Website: apple
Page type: customer-info-address
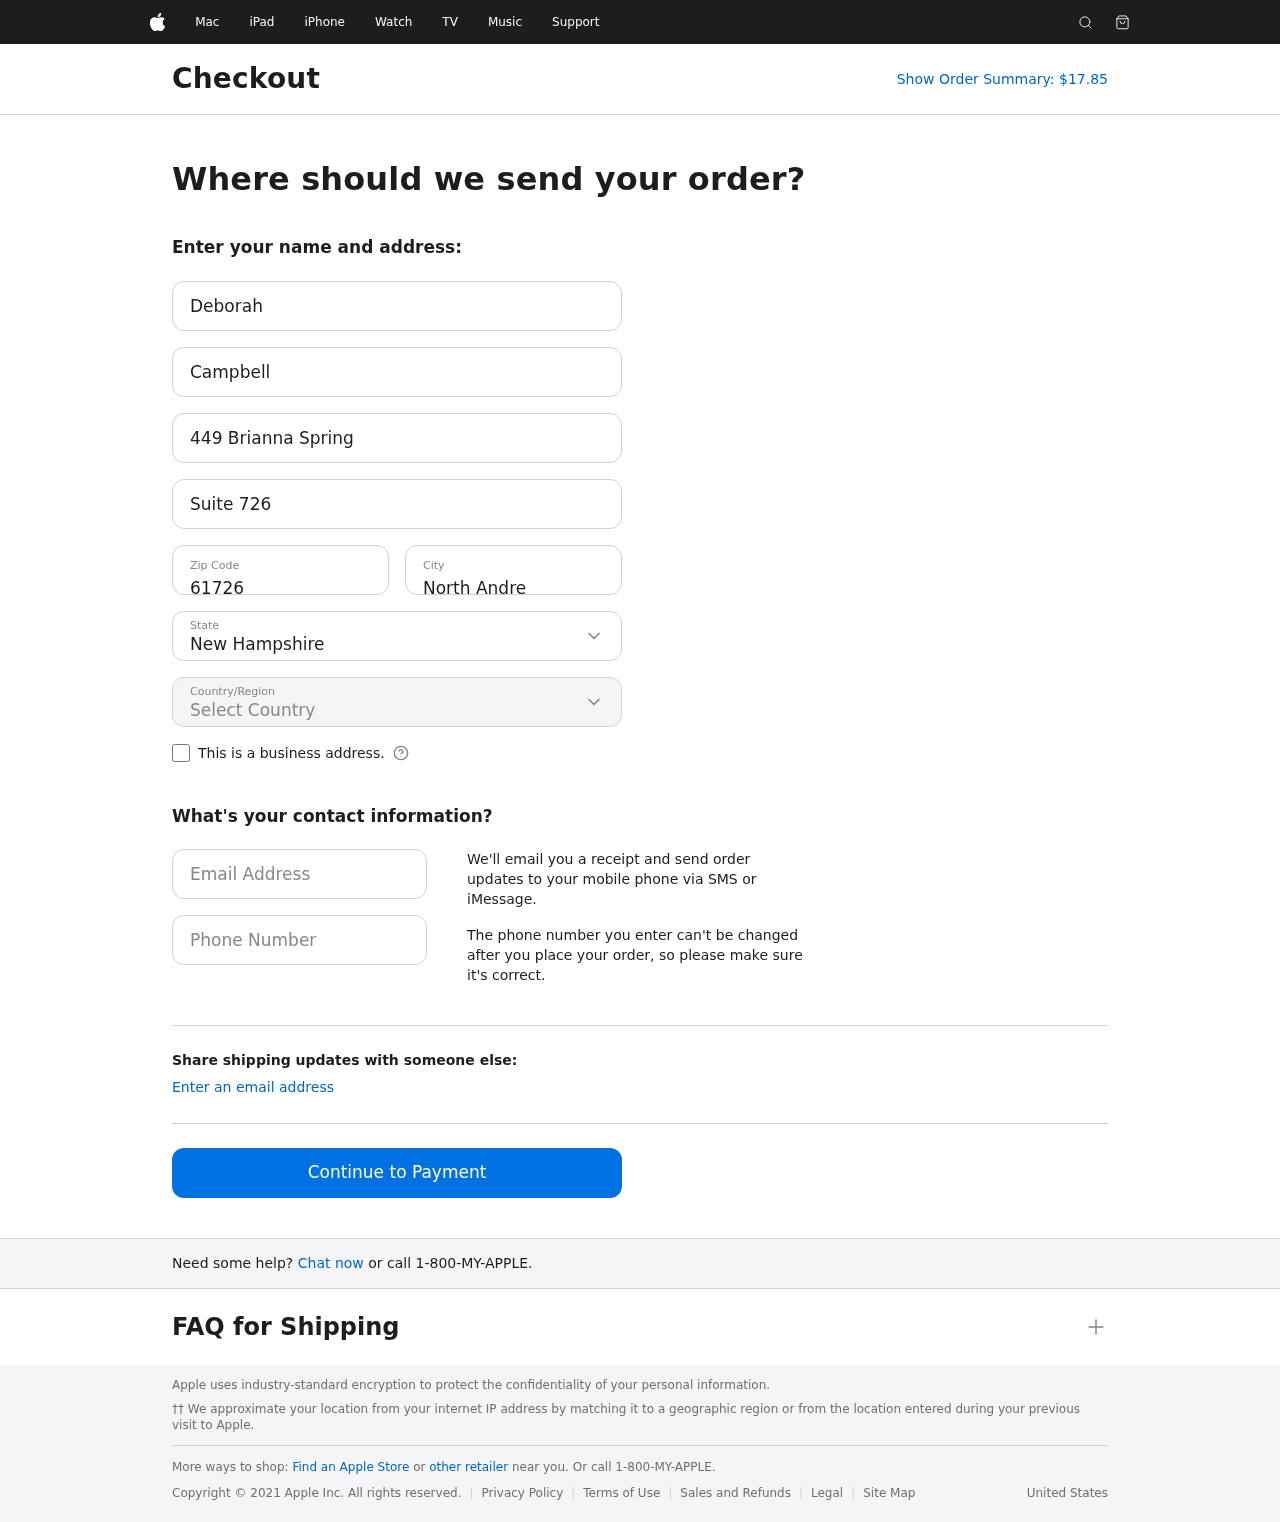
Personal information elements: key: PII_CITY
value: North Andre
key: PII_COUNTRY
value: United States
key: PII_EMAIL
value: dcampbell@gmail.com
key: PII_FIRSTNAME
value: Deborah
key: PII_LASTNAME
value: Campbell
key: PII_PHONE
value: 7734395206
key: PII_POSTCODE
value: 61726
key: PII_STATE
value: New Hampshire
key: PII_STREET
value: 449 Brianna Spring
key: PII_STREET2
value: Suite 726
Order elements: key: ORDER_TOTAL
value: Show Order Summary: $17.85